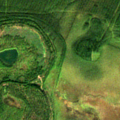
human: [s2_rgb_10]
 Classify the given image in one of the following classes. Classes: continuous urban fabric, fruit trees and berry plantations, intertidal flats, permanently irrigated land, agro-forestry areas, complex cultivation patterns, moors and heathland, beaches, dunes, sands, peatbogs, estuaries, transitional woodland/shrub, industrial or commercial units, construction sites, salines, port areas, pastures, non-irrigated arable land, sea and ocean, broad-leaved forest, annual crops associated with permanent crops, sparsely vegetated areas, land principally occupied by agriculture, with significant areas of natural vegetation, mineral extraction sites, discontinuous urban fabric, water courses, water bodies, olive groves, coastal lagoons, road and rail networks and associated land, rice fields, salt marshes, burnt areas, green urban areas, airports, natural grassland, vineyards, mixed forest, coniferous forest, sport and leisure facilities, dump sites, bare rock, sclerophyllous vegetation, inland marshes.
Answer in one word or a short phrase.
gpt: coniferous forest, transitional woodland/shrub, peatbogs